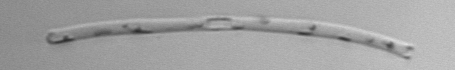
Label: Eucampia_morphytype1